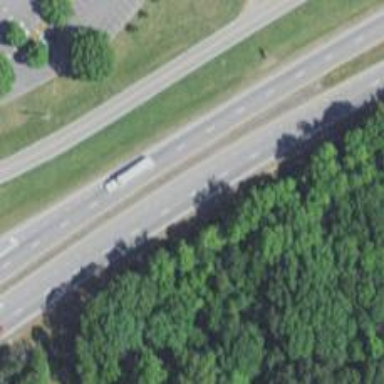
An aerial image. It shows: Expressway.